Question: I have a jQuery Mobile Slider element. It's meant to be a percentage so it ranges from 0 to 100 for min/max. Because it is used on a phone, I have the step set to 5 which I feel is easier to hit things like 25% or 50%. But say someone wants 66%. I want them to be able to type this value into the input box and have it update the slider to 66%. Instead the slider falls back to 65%.
Can I allow a direct edit of the input box to alter the slider value?

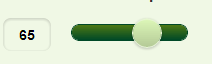
Answer: You could change 'step' value to whatever you want once a user enters a custom value. Later, change 'step' to its original value.
> <URL>
'''
$(document).on('focus', '#slider-1', function () {
$(this).attr('step', '1');
});
$(document).on('click', '.ui-slider-handle', function () {
$('#slider-1').attr('step', '10');
});
'''